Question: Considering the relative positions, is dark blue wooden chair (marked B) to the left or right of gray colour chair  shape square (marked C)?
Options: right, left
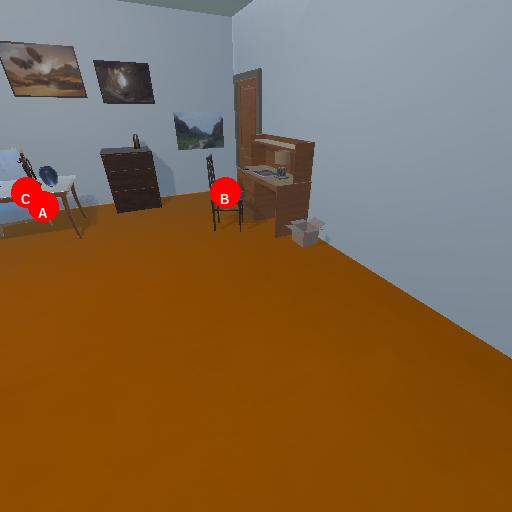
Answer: right